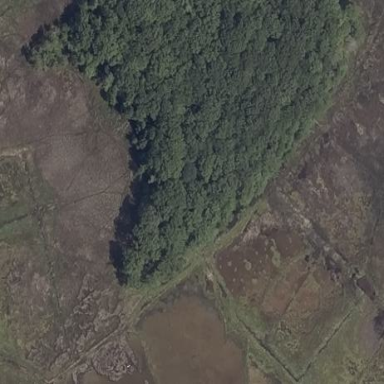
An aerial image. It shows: Swamp in wetland area.